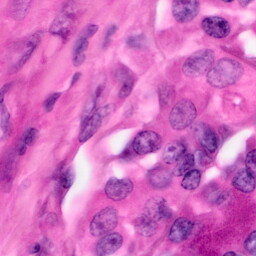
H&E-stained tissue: Pancreatic